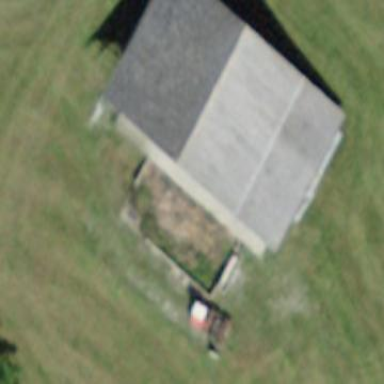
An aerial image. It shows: Barn.